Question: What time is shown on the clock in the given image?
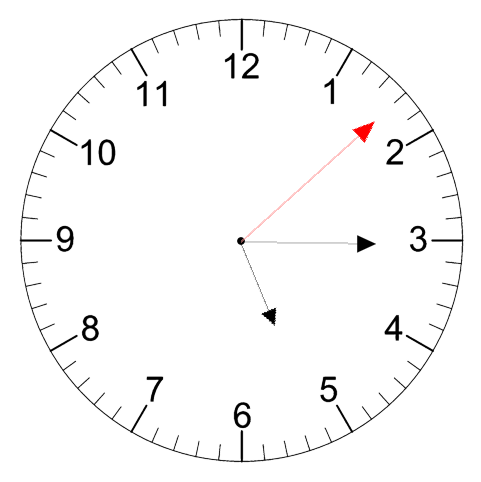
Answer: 05:15:08